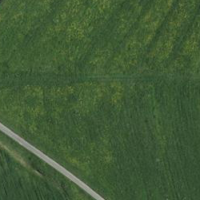
EUNIS habitat code: 24
Species observed at this site:
Gryllus campestris